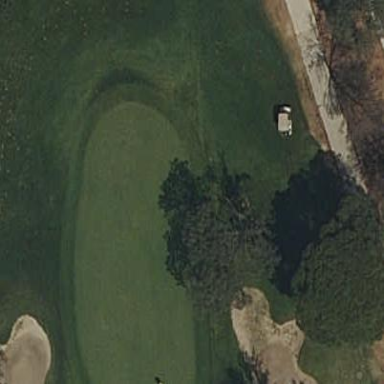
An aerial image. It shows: Golf green.